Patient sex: F
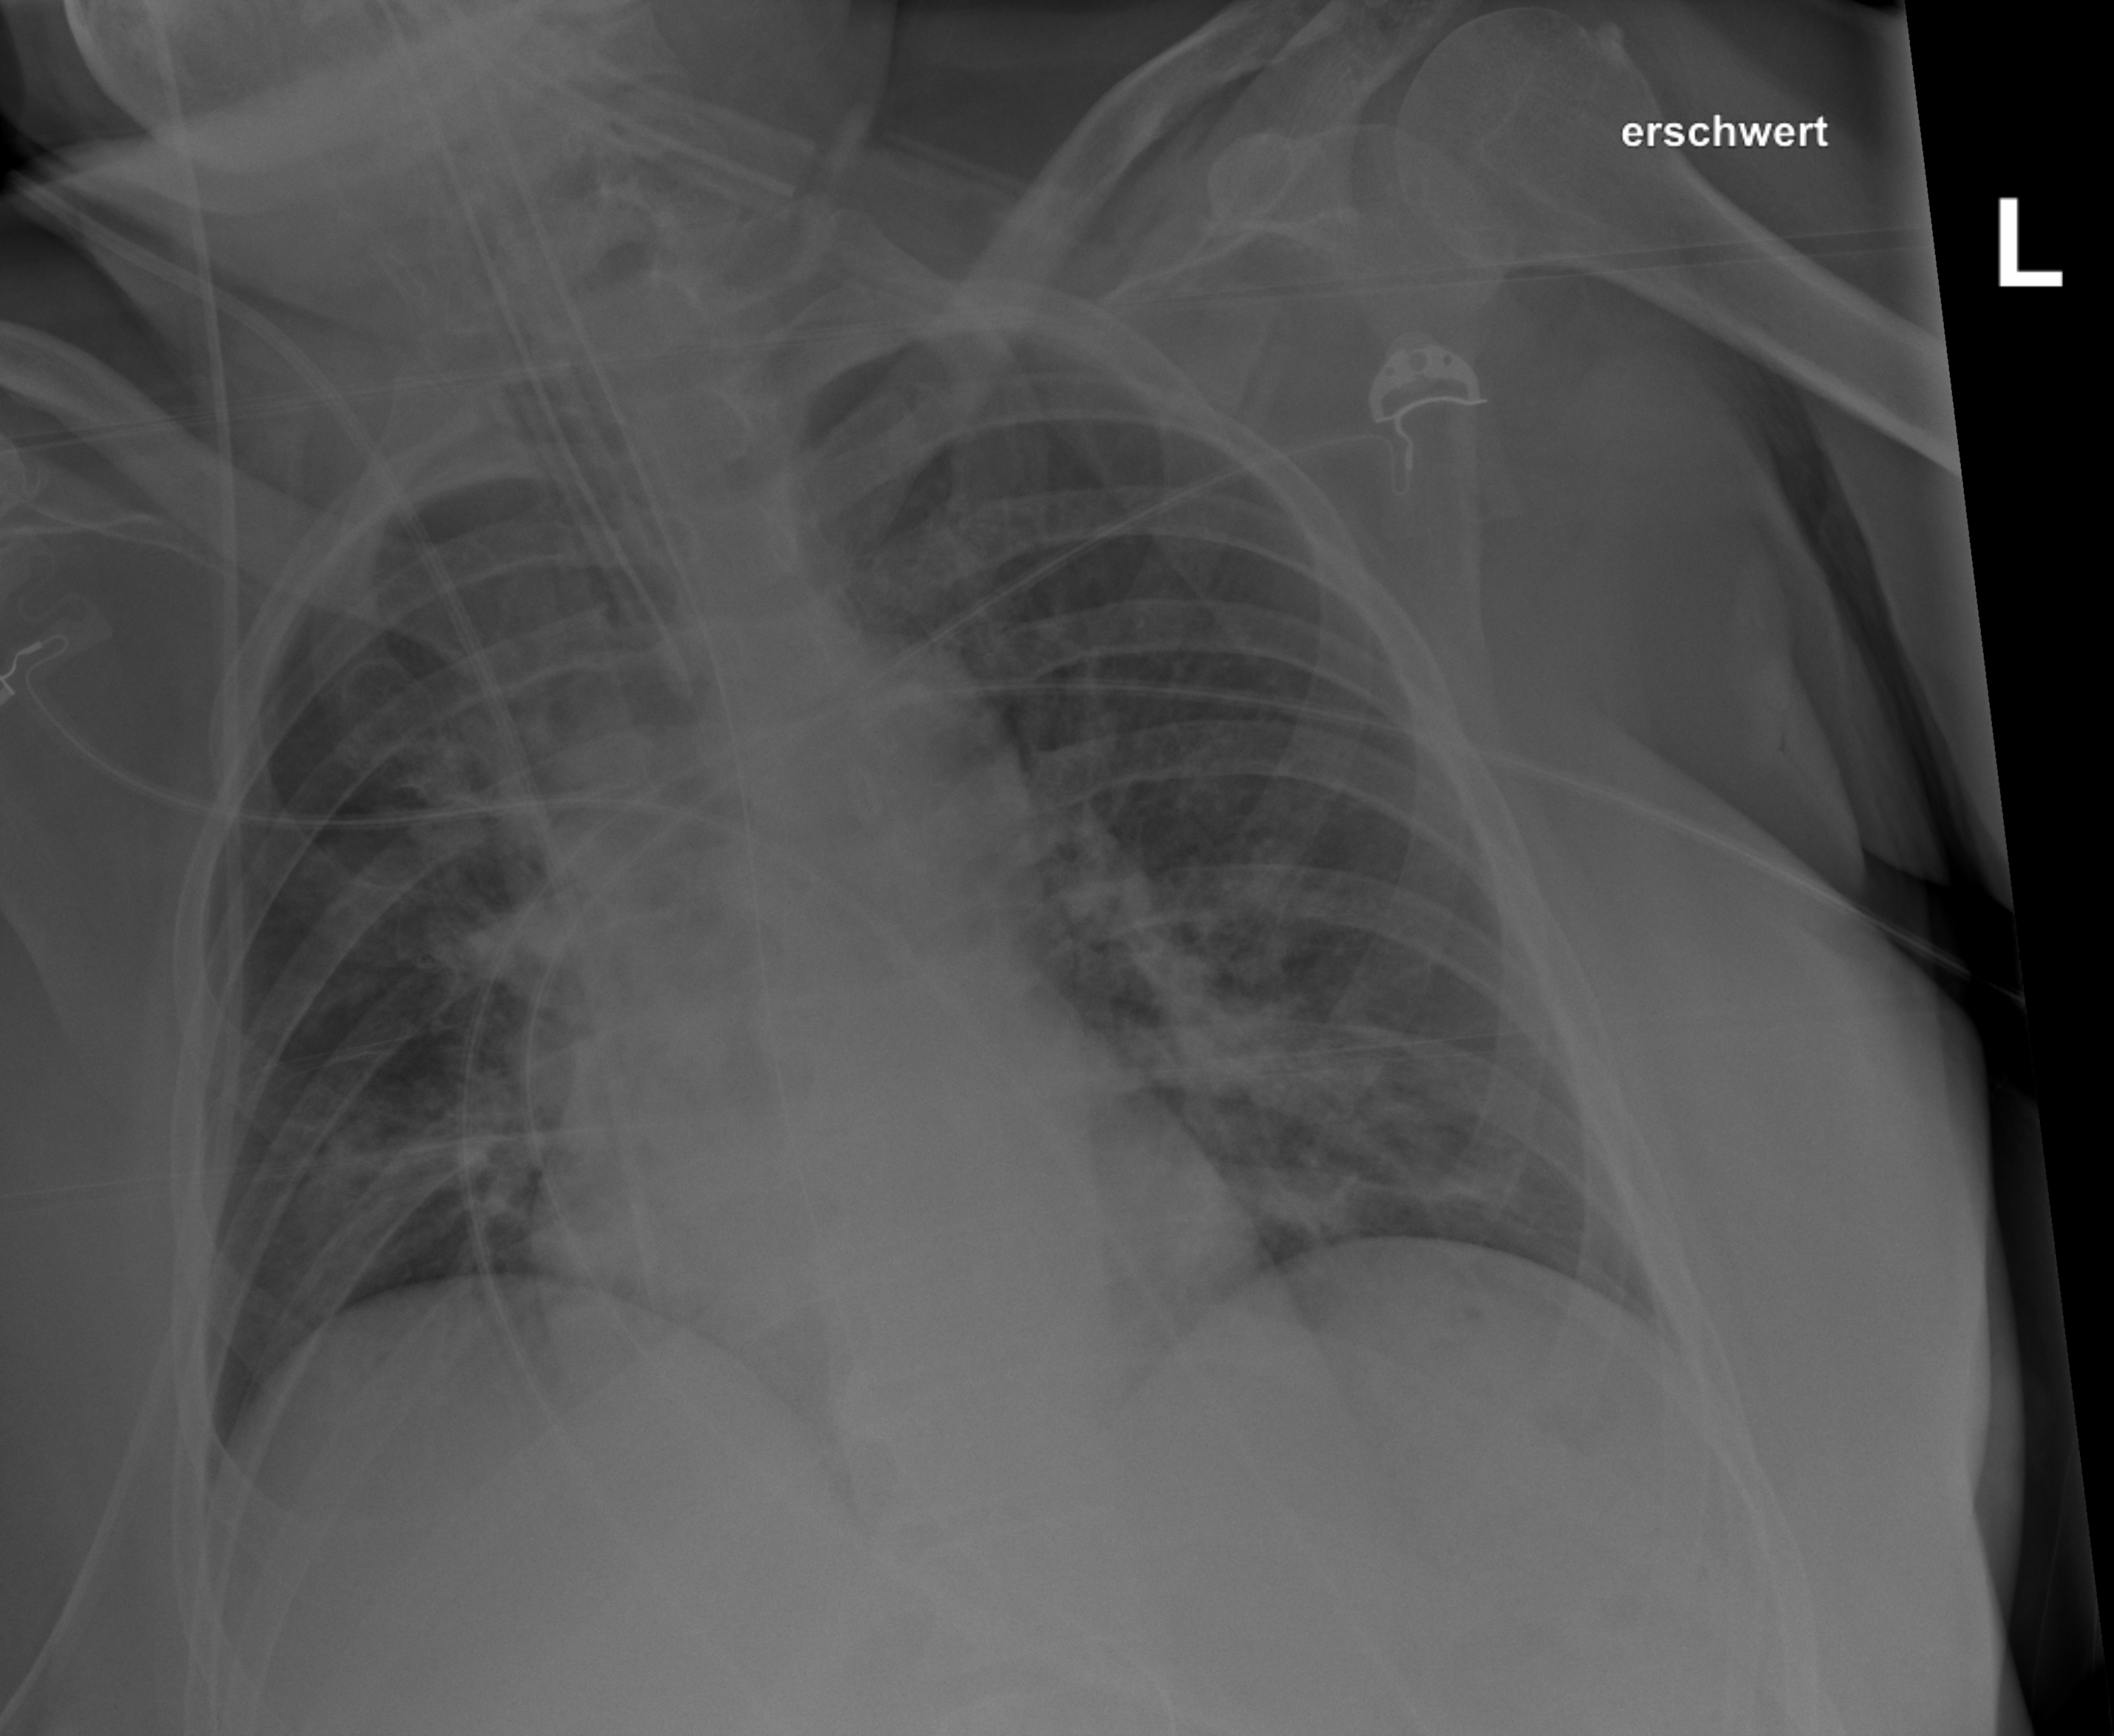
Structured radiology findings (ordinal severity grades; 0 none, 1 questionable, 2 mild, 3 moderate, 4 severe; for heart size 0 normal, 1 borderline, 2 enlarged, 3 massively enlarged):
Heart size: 0
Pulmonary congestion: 0
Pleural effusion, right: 0
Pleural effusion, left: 0
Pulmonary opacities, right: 2
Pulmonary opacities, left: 2
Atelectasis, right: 0
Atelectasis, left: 0